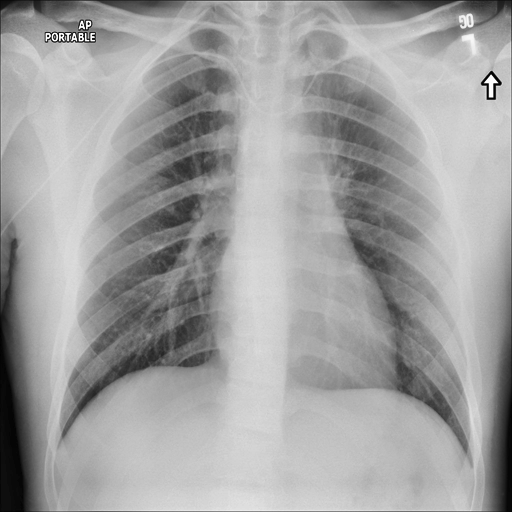
Finding: NORMAL